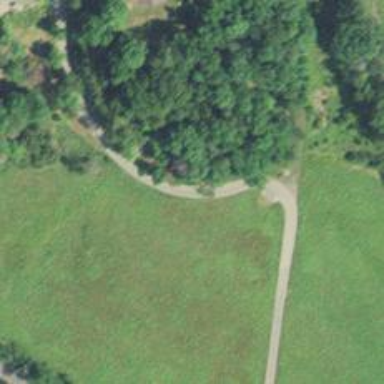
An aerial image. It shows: Driveway leading to service road.